Aerial crown-view tile of a tropical tree (Barro Colorado Island, Panama), acquired 20241112:
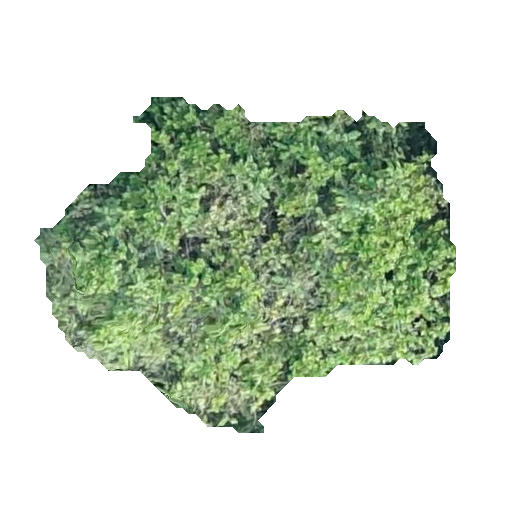
Species: Anacardium excelsum
GBIF accepted scientific name: Anacardium excelsum
Crown area: 150.925 m²